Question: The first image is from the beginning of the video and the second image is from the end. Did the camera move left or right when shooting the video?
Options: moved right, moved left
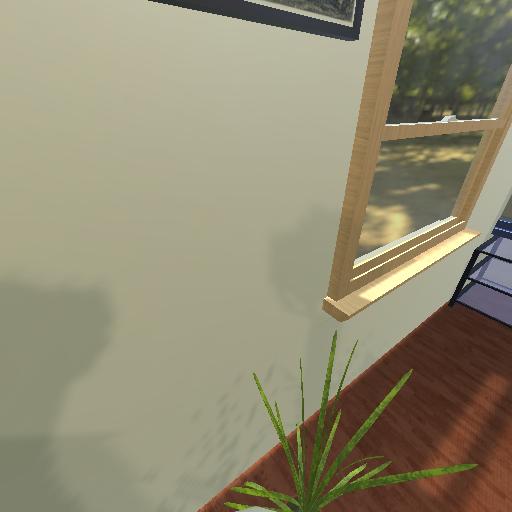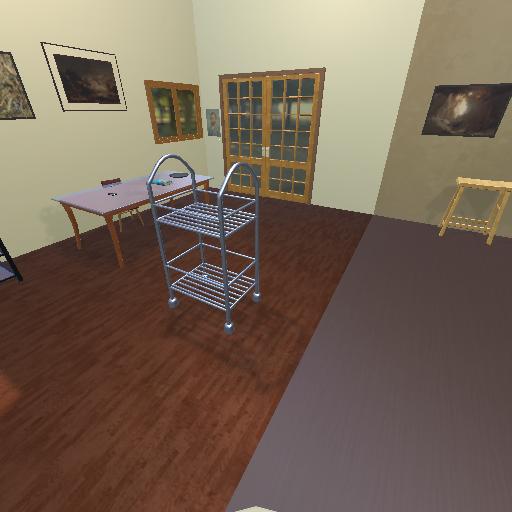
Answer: moved right